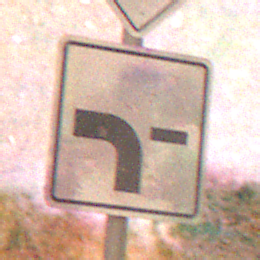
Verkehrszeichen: VerlaufVorfahrtsstrasse6
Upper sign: Vorfahrtsstrasse
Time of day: Night
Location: Outdoor (Nature)
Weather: Clear
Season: NotSpecified
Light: Natural